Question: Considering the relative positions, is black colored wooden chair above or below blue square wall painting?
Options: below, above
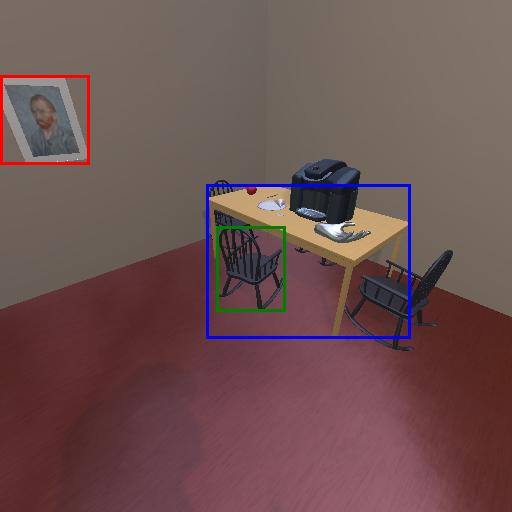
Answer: below